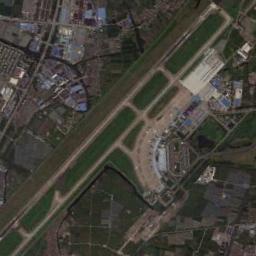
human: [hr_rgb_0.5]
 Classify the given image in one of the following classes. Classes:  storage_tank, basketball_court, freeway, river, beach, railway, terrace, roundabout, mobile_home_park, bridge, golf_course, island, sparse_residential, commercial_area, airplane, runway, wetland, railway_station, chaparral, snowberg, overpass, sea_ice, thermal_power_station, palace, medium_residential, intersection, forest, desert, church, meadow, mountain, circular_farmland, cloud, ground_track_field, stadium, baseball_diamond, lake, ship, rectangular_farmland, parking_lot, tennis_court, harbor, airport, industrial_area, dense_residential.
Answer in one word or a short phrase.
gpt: airport